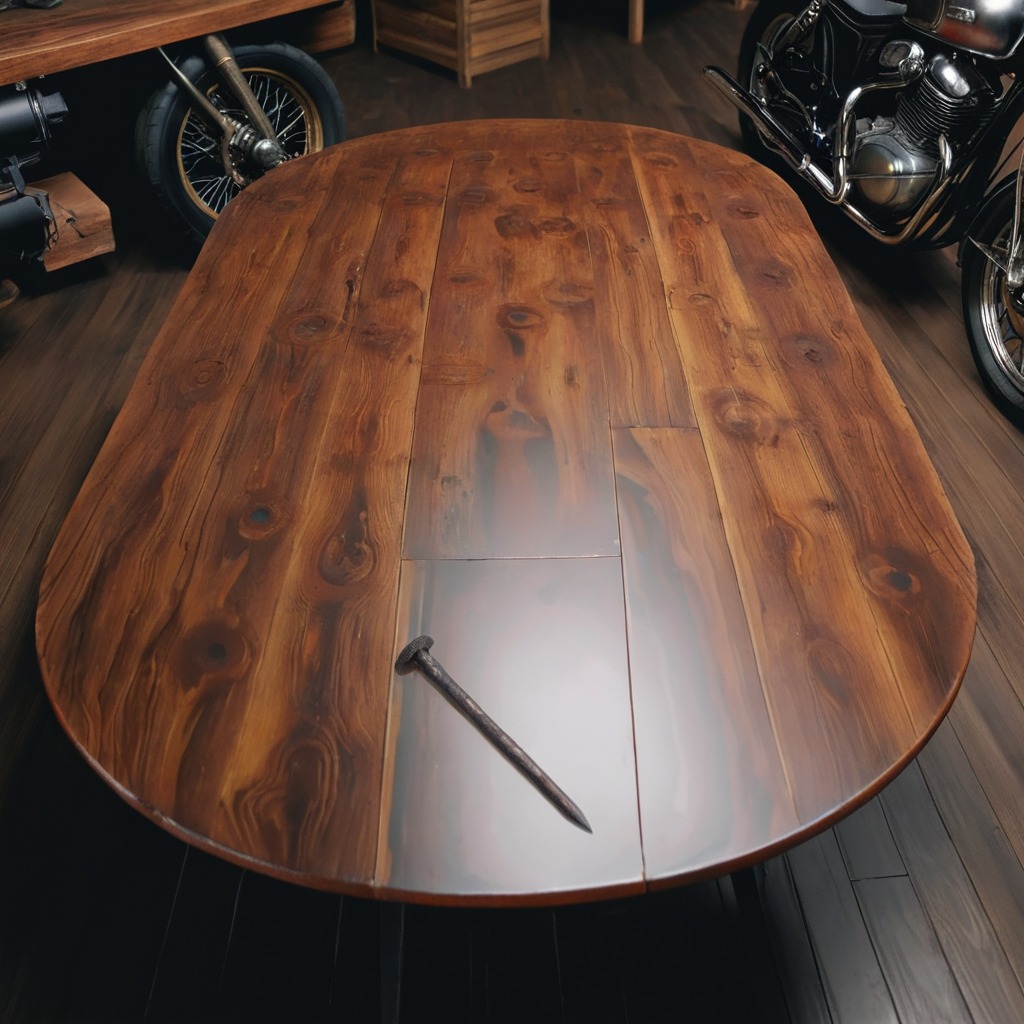
An iron nail is lying on an oil-spilled wooden table in a vintage motorcycle garage.